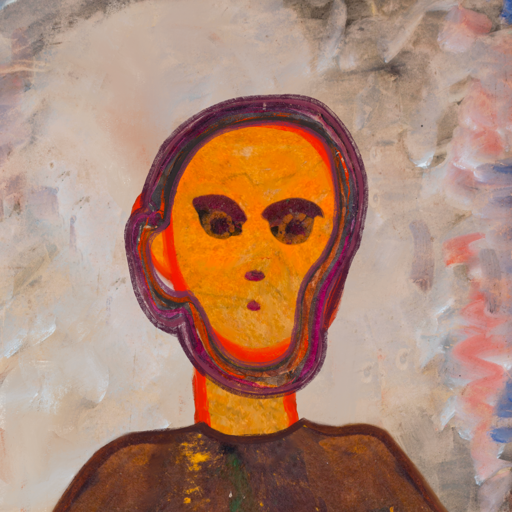
Background: Roy_Bahadur, Head And Neck Front: Sisters, Face Front: Doll, Bust: Comrade, Hair Front: Hypocrite, Head Accessory: Blank, Second Necklace: Blank, Necklace: Blank, Baby: Blank